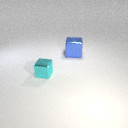
large blue metal cube to the right of small cyan metal cube